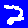
Digit: 2